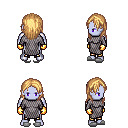
a pixel art fantasy rpg character, male body template, dark elf, purple skin, chain mail, gold greaves, light blonde long hairstyle, gold gloves, white slippers, four views (front, back, left, right), 2x2 character sprite sheet, small pixel art, hard edges, no anti-aliasing